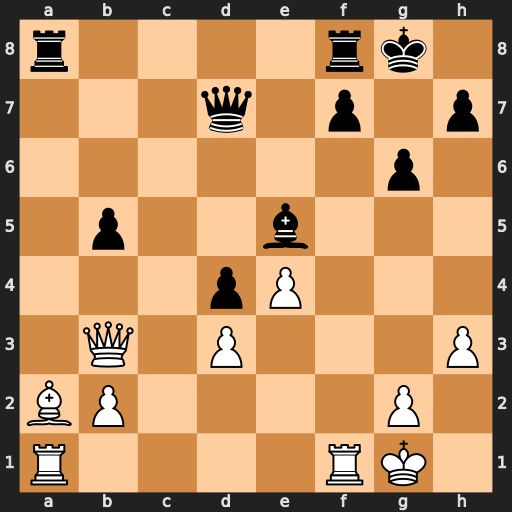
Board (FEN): r4rk1/3q1p1p/6p1/1p2b3/3pP3/1Q1P3P/BP4P1/R4RK1
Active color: w
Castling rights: -
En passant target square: -
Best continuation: Rxf7 Qxf7 Qxf7+ Rxf7 Bxf7+ Kxf7 Rxa8